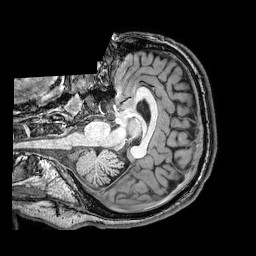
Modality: T1w
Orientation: axial
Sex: male
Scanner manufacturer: philips
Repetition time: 0.0083 s
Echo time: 0.00385 s